Question: Per default, Excel changes the axis to fit the data. I want to set a fixed x-axis on my chart, e.g. from 0 to 2.
This is to avoid the disturbing resizing shown in the gif below:

I'm using Office 365 Home. I've looked for this setting, but simply can't find it.
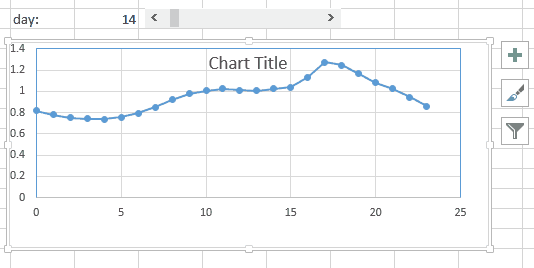
Answer: Try right clicking on the axis, select format axis then you should get a menu on the right to set the maximum value of the axis. See the screenshots below.
Format axis:

Set the maximum value to 2.